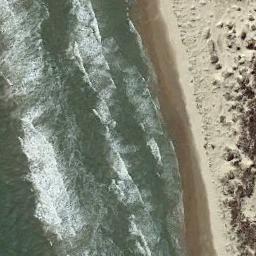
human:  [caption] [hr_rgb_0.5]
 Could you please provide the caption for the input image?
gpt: The beach with white sand and some small dirt slopes on the beach .

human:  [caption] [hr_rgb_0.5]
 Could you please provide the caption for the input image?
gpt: The beach is surrounded by green water and waves breaking ashore .

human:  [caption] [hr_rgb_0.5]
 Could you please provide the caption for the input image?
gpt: Waves of dark green water beat the shore .

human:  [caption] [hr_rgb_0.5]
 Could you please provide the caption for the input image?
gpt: The sea is blue by the beach .

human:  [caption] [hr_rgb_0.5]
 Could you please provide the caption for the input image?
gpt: Many stones of different sizes are on the beach .